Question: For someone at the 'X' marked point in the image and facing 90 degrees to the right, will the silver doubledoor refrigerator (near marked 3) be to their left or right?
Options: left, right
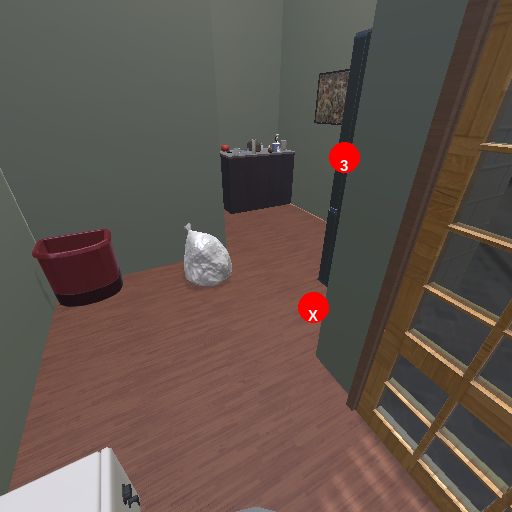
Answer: left